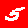
Digit: 5